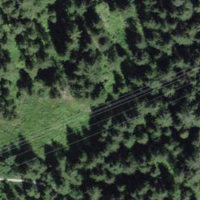
EUNIS habitat code: 45
Species observed at this site:
Hippocrepis emerus
Oxalis acetosella